Field crop: maize
Growth stage: 1
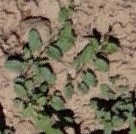
Species: convolvulus